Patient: sex F, age 73
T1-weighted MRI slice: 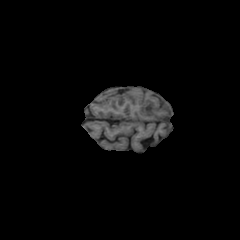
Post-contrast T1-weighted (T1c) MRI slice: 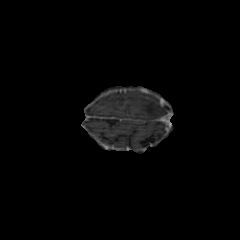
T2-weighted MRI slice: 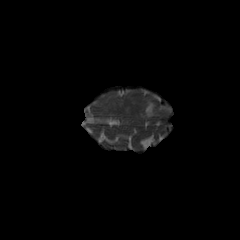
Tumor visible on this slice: yes
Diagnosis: Glioblastoma, IDH-wildtype
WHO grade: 4